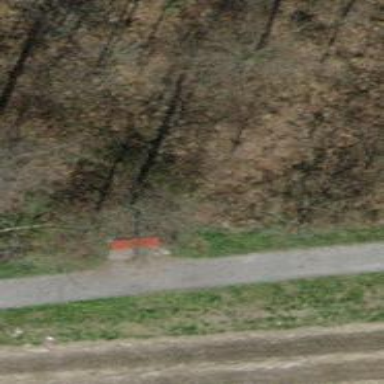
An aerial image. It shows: Red bench.